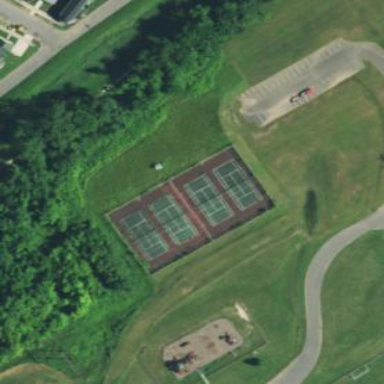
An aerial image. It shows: Tennis court on pitch designated for leisure land.